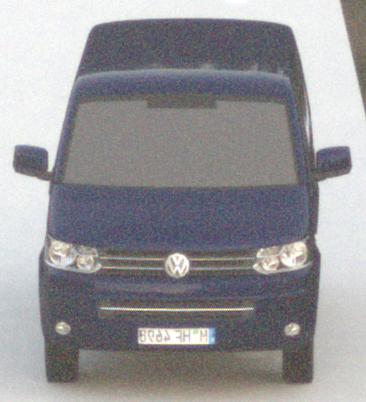
Make: VW Commercial Vehicles (Nutzfahrzeuge)
Model: T5 Multivan 2.0
Detailed model: T5 Multivan
Model produced from: 2009/09
Model produced until: 2013/06
Doors: 4
Color: blue
Road condition: dry road
Daytime: sunrise or sunset
Contrast: low contrast